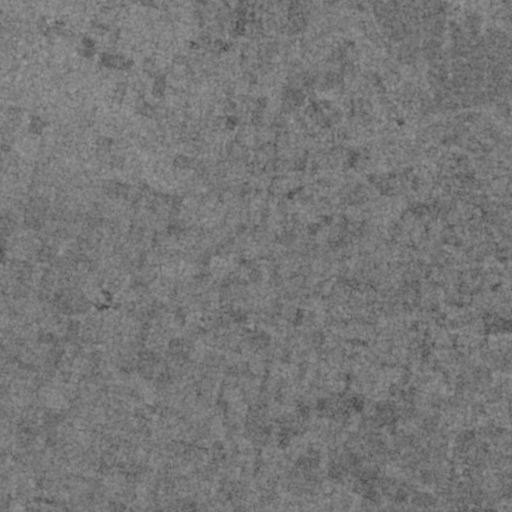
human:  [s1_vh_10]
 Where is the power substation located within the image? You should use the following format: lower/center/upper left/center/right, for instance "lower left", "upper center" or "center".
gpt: The power substation is located in the upper right of the image.
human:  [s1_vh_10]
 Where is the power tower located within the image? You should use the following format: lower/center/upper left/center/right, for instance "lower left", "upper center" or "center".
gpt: The power tower is located in the upper right of the image.
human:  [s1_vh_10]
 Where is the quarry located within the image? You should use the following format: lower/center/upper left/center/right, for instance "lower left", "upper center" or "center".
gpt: The quarry is located in the left of the image.
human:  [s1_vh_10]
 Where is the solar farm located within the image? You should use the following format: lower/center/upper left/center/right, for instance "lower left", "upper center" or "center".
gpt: The solar farm is located in the upper right of the image.
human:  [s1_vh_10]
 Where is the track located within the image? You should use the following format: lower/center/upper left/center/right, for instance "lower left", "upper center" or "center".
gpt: There is no track in the image.

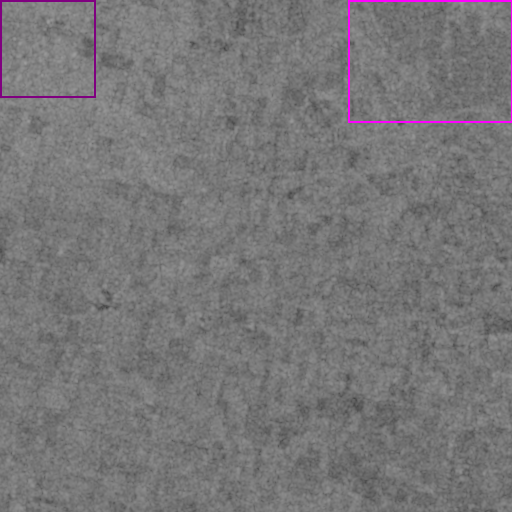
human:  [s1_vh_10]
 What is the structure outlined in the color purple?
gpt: The structure outlined in purple is a quarry.
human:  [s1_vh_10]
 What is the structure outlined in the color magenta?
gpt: The structure outlined in magenta is a solar farm.
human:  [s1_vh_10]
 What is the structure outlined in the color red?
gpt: There is no red outline.